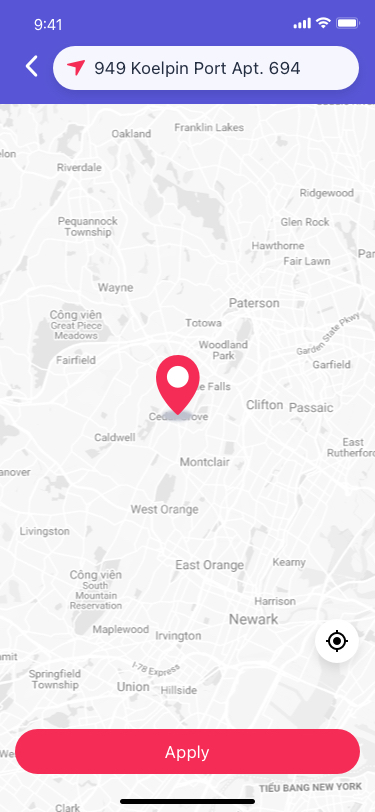
Text in this UI design:
Apply
949 Koelpin Port Apt. 694